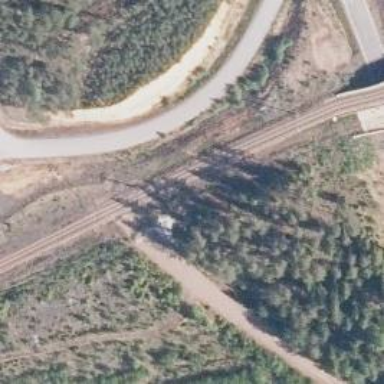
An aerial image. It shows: Railway with continuous electrified contact lines.